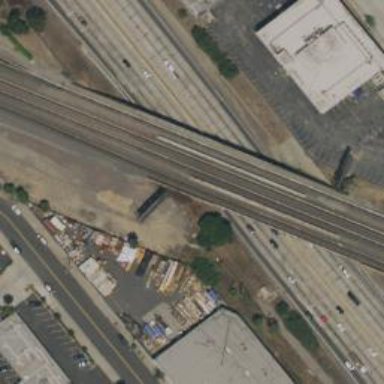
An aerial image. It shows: Railway bridge.